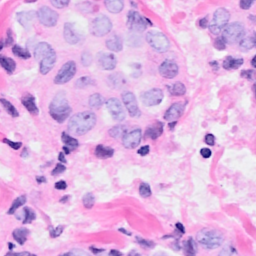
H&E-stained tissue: Breast